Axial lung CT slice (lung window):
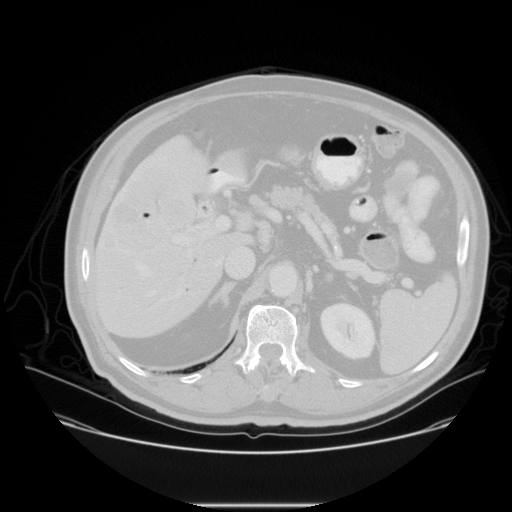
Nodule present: no